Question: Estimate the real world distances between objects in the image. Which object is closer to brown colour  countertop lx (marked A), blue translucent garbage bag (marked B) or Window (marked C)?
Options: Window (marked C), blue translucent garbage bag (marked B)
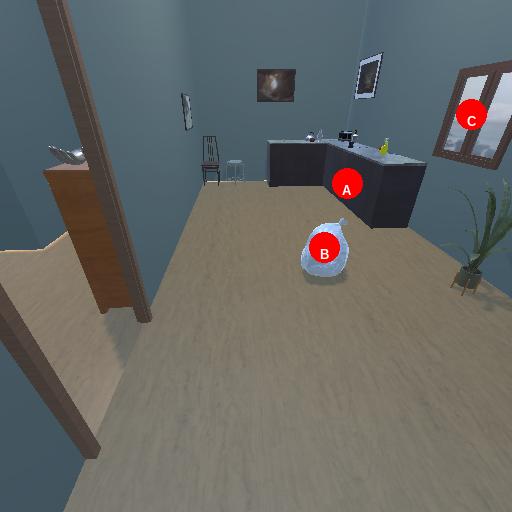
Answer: Window (marked C)